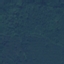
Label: Forest